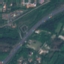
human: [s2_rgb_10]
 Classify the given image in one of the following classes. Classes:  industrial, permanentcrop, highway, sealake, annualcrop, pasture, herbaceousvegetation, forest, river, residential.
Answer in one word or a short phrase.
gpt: Highway